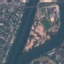
Label: River